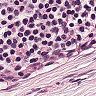
Metastatic tissue present: no